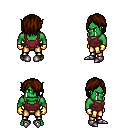
a pixel art fantasy rpg character, male body template, orc, green skin, maroon pirate shirt, gold greaves, brown bangs hairstyle, gold gloves, metal boots, four views (front, back, left, right), 2x2 character sprite sheet, small pixel art, hard edges, no anti-aliasing